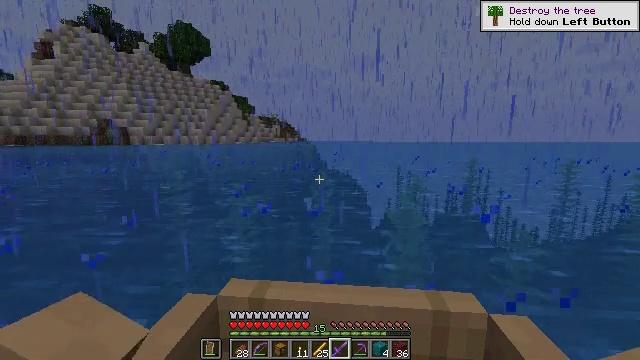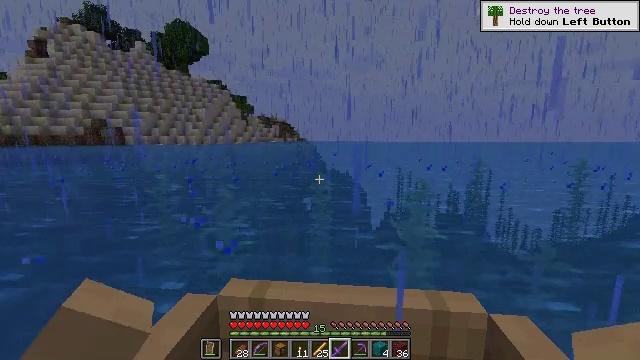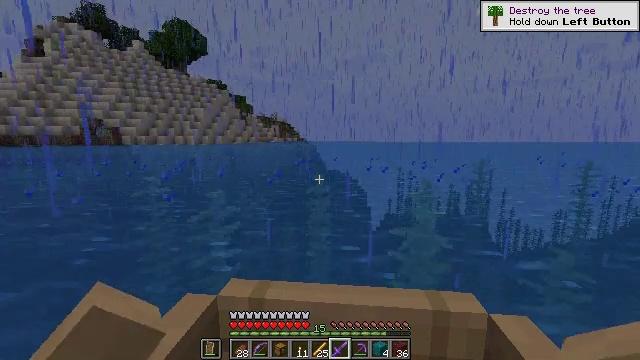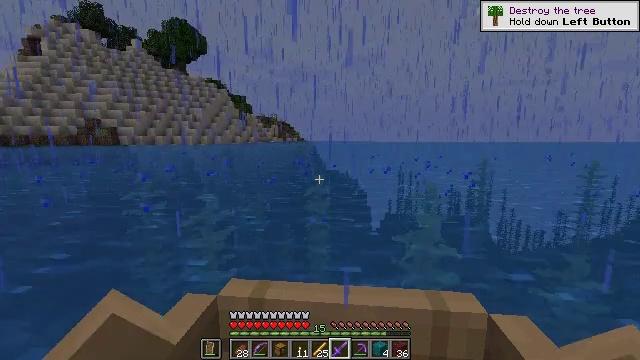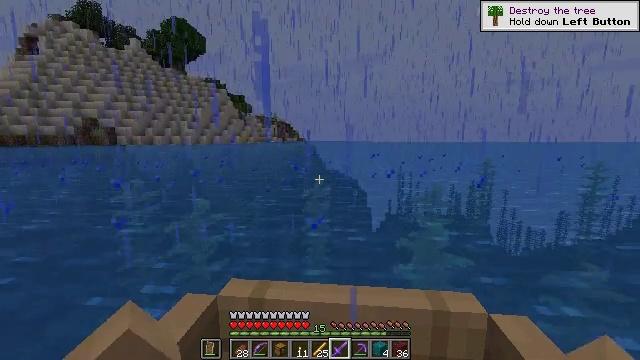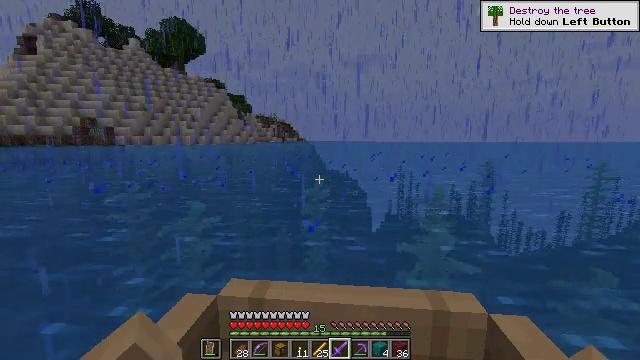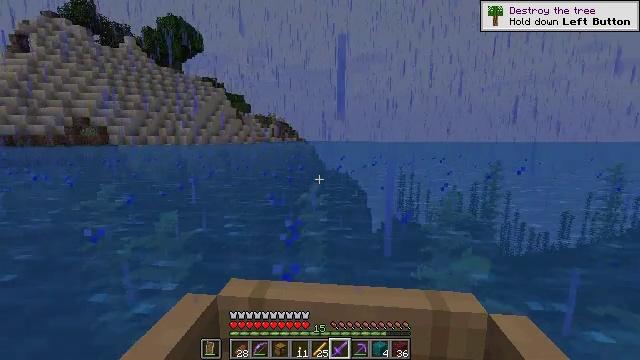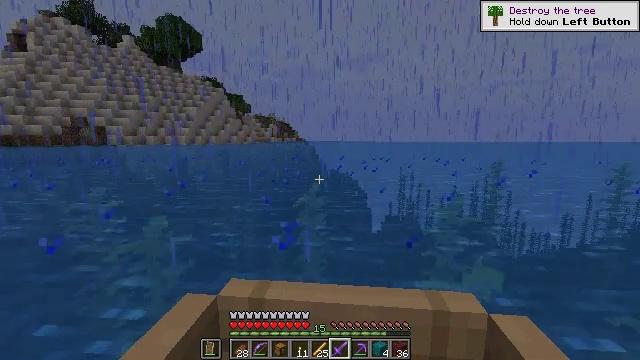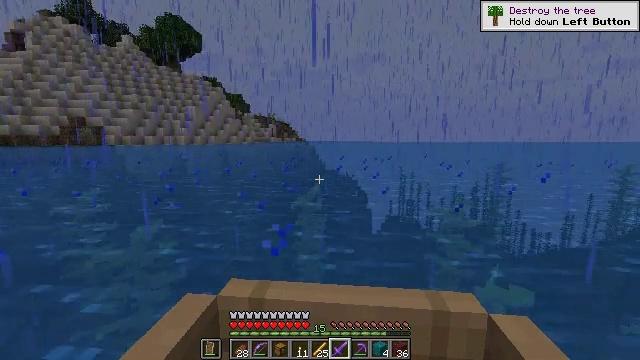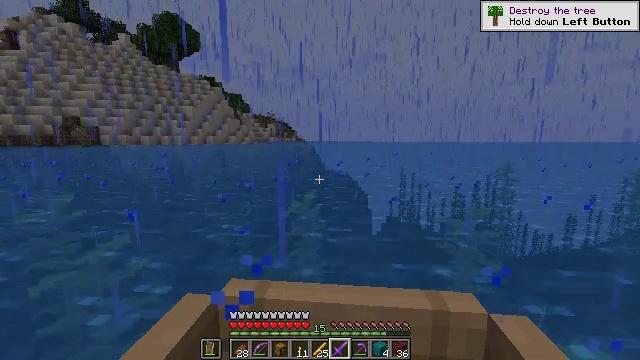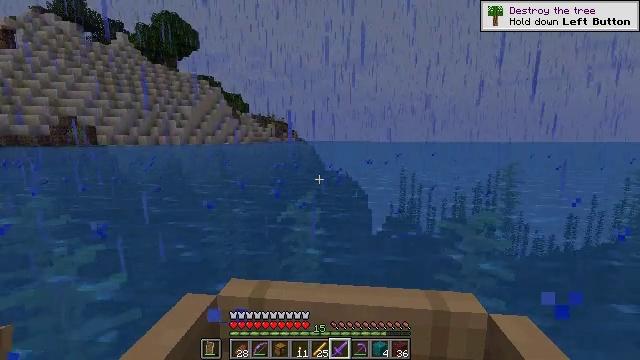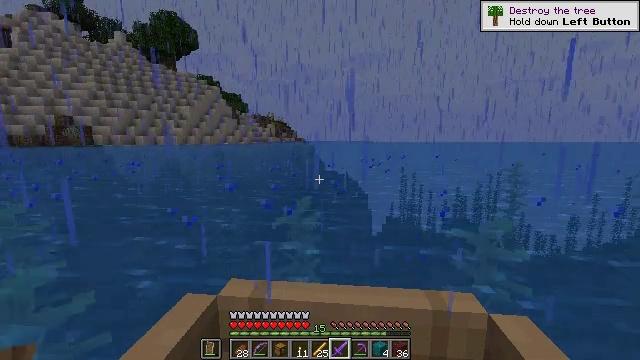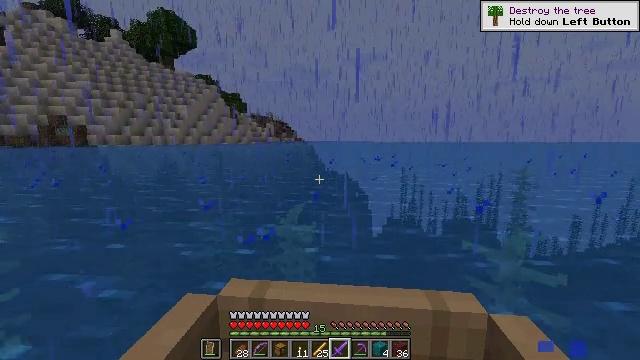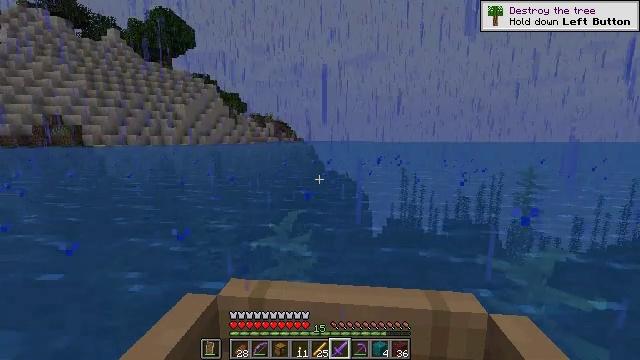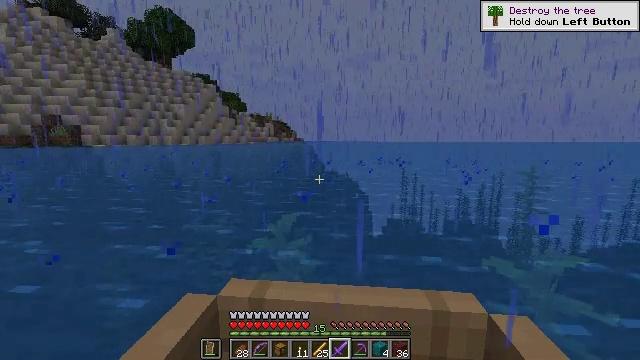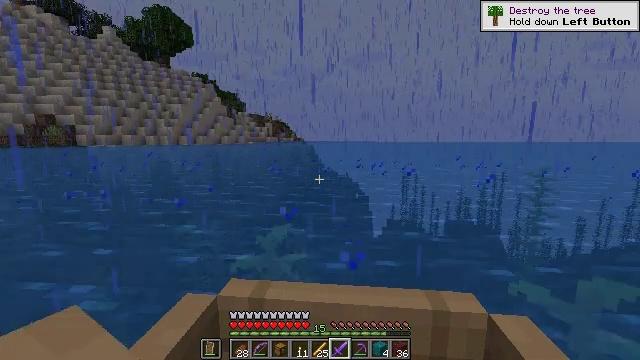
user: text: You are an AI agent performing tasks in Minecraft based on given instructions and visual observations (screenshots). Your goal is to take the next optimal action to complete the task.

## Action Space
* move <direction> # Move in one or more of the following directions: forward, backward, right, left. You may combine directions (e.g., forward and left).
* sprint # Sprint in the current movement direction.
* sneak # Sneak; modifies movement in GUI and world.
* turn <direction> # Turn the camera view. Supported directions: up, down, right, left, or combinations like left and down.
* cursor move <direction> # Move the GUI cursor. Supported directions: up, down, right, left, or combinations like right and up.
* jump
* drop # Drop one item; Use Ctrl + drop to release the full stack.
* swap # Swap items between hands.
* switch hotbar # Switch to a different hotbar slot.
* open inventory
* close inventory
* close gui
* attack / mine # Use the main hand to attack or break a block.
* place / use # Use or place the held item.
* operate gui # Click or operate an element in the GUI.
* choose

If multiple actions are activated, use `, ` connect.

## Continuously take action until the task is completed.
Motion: motion action
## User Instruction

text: Process blaze rods into blaze powder in the crafting area.
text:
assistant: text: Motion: move forward
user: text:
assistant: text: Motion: move forward
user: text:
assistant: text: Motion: move forward
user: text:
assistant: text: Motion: move forward
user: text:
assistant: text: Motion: move forward
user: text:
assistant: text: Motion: move forward
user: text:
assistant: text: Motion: move forward
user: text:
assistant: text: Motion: move forward
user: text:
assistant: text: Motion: move forward
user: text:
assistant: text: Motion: move forward
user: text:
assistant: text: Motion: move forward
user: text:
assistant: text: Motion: move forward
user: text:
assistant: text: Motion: move forward
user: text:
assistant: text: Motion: move forward
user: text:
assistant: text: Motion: move forward
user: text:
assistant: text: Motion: move forward
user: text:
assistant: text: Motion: move forward
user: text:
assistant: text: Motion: move forward
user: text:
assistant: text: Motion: move forward
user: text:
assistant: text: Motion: move forward
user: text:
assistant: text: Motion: move forward
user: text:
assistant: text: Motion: move forward
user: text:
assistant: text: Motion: move forward
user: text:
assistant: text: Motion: move forward
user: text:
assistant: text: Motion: move forward
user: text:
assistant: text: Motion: move forward
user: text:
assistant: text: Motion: move forward
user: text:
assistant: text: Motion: move forward
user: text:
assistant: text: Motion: move forward
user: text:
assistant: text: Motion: move forward